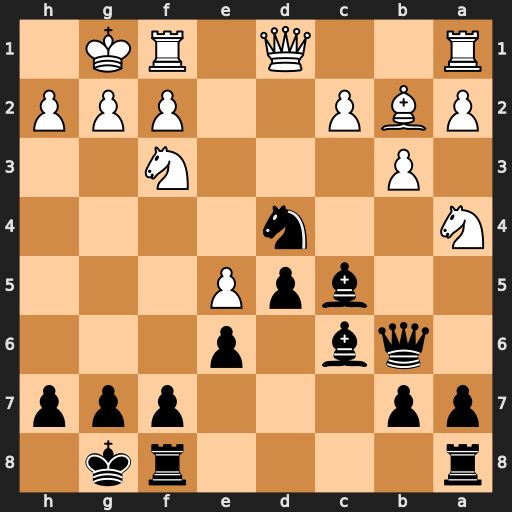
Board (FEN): r4rk1/pp3ppp/1qb1p3/2bpP3/N2n4/1P3N2/PBP2PPP/R2Q1RK1
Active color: b
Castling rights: -
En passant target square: -
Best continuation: Nxf3+ Qxf3 Bxa4